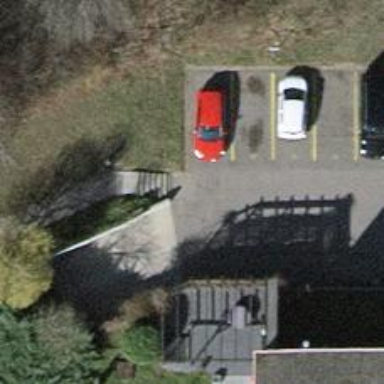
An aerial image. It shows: Road with steps.